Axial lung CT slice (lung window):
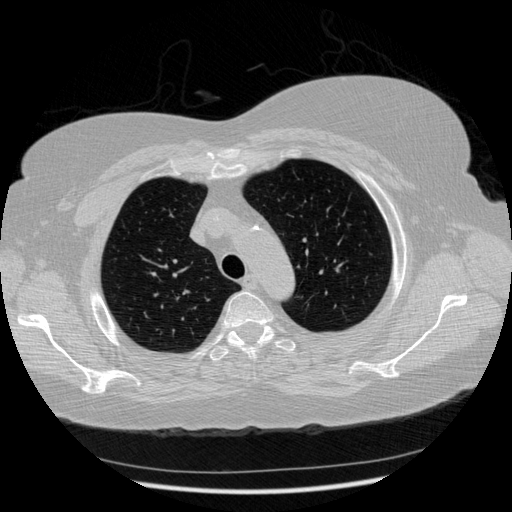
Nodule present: no